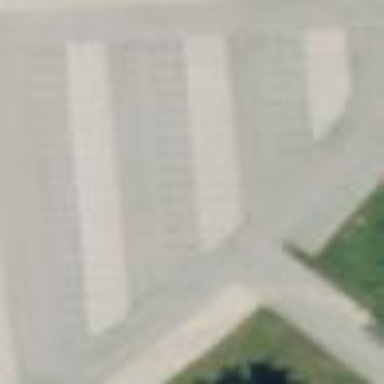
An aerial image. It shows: Road serving as parking aisle.